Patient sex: F
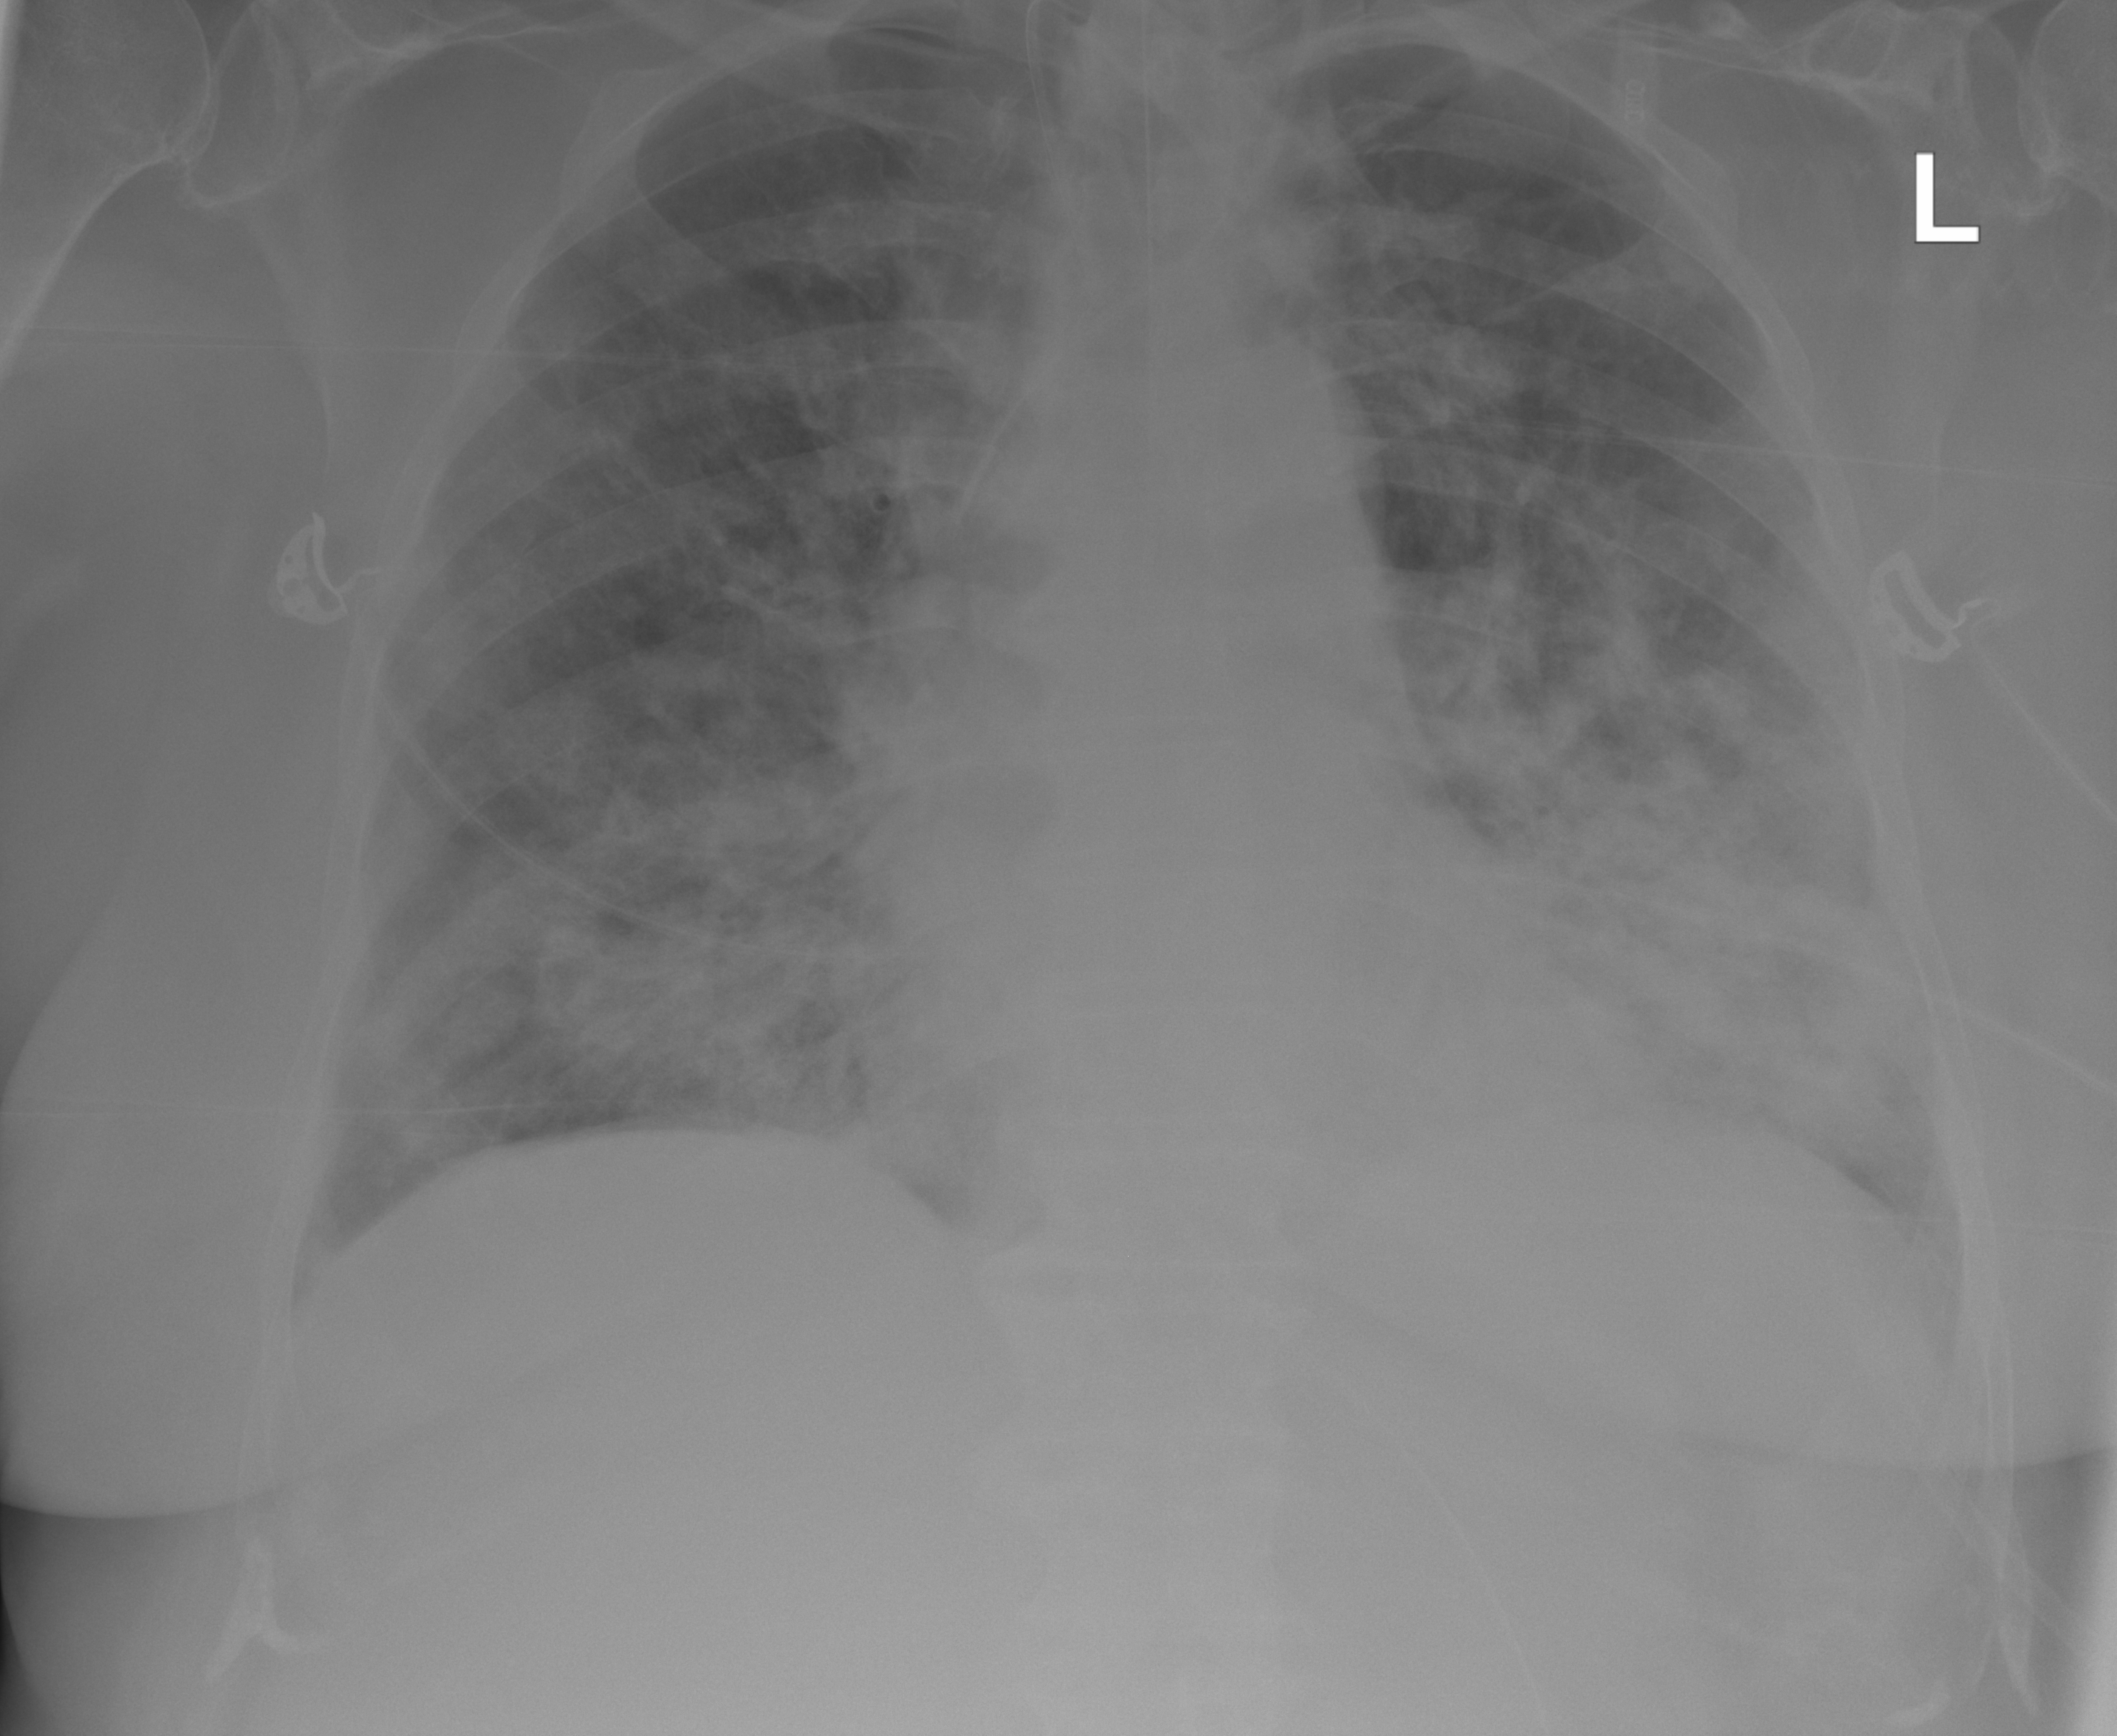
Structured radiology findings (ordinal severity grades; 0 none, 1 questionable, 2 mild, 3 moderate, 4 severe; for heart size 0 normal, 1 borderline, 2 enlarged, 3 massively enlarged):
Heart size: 1
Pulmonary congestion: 0
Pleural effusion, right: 0
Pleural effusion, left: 0
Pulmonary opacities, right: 2
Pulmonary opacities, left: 3
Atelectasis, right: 0
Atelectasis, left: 2